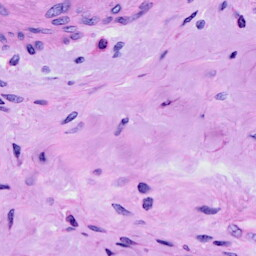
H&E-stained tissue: Cervix